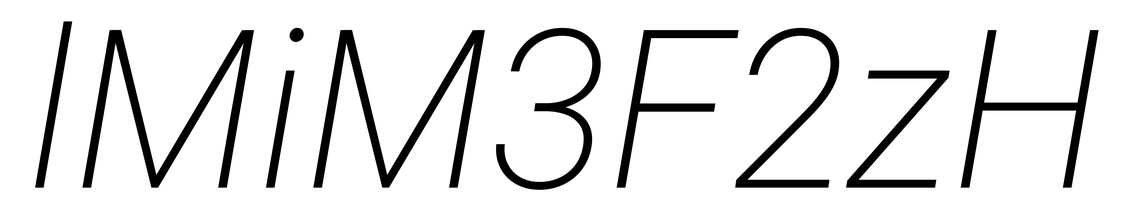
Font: Roboto-Italic_ExtraLight_Italic